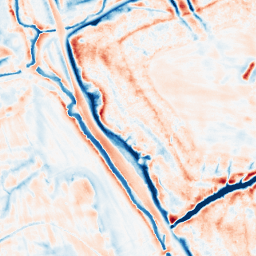
Category: edge_preserving
Decomposition family: bilateral
Decomposition parameters: d: 21
sigma_color: 75
sigma_space: 100
Upsampling method: sinc_hamming
Upsampling parameters: scale: 2
kernel_size: 4
Upsampling scale: 2